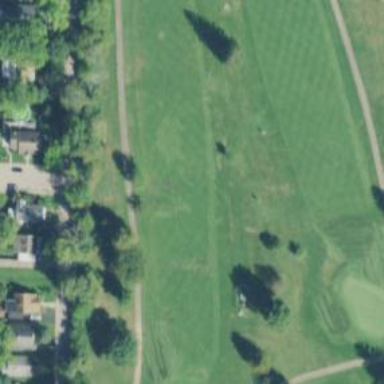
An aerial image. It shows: View of golf hole.